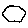
Label: hexagon